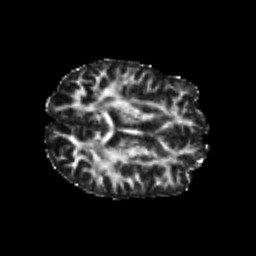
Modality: FA
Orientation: axial
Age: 22
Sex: male
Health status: healthy
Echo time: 0.074 s